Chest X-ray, PA view. Patient: 74 years old, sex M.
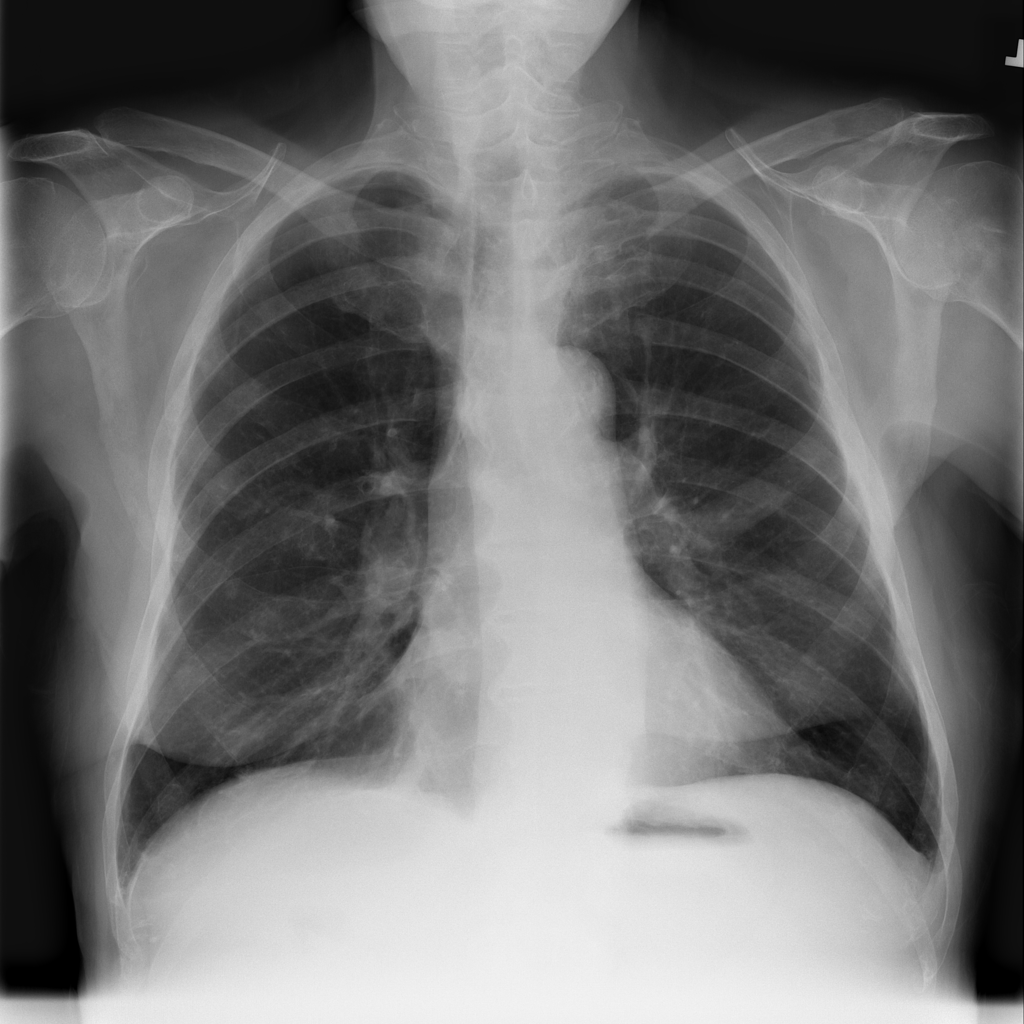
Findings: No Finding